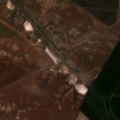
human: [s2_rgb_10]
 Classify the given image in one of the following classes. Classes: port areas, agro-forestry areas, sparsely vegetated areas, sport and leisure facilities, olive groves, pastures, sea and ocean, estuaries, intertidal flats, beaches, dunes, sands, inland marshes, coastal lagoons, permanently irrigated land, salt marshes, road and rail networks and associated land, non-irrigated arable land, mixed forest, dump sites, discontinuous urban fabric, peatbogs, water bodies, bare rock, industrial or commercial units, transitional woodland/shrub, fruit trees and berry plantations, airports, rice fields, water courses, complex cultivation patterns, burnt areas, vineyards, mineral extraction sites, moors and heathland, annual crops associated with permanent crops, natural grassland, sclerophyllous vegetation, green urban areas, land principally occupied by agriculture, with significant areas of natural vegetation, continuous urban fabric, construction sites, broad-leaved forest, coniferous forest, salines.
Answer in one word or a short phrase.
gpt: continuous urban fabric